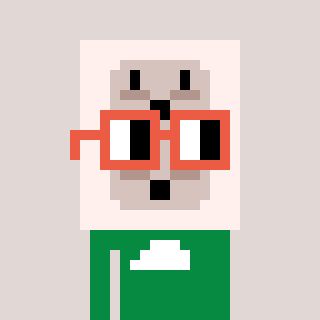
a pixel art character with square orange glasses, a outlet-shaped head and a green-colored body on a warm background